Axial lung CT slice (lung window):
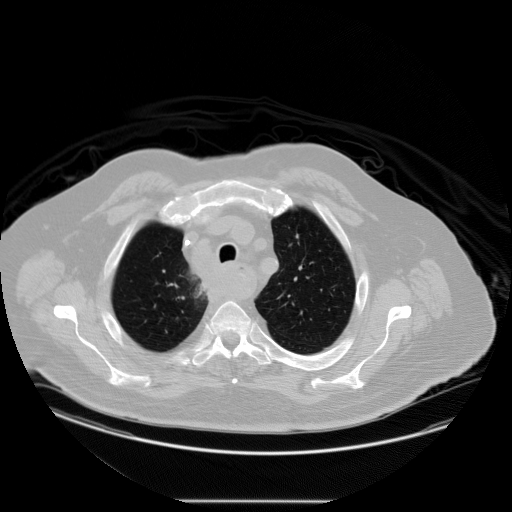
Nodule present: yes
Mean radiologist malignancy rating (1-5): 2.667